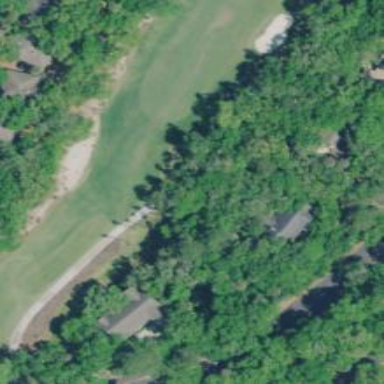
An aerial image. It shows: Service road designated as golf cart path.